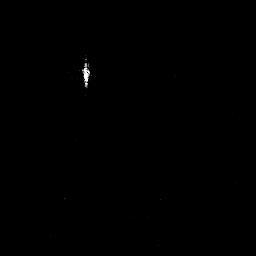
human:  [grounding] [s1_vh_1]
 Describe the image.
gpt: In the satellite image, there is  <ref>1 small ship </ref> <box>[[31, 24, 35, 32, 0]]</box> located at top.